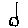
Label: line